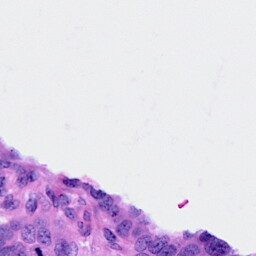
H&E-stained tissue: Ovarian